Question: I'm working on a TypeScript solution that uses the "Combine JavaScript output into file" option:

I'll often reference an item defined in another file, for example:
In 'MyBaseClass.ts':
'''
export class MyBaseClass { }
'''
In 'MySubClass.ts':
'''
export class MySubClass extends MyBaseClass { }
'''
While developing, Visual Studio has no problem understanding that 'MySubClass' references the 'MyBaseClass' defined in 'MyBaseClass.ts' - the solution successfully builds and I can navigate to 'MyBaseClass' using .
However, I run into runtime errors when I run the solution because the generated JavaScript file defines 'MySubClass' before 'MyBaseClass'.
I can fix these runtime errors by adding a '/// <reference>' tag in 'MySubClass.ts':
'''
/// <reference path="MyBaseClass.ts" />
export class MySubClass extends MyBaseClass { }
'''
'MySubClass''MyBaseClass'
I'd either like the generated output to correctly infer the order of the class definitions (preferred) or the TypeScript compiler to throw errors if the '/// <reference>' tags aren't present.
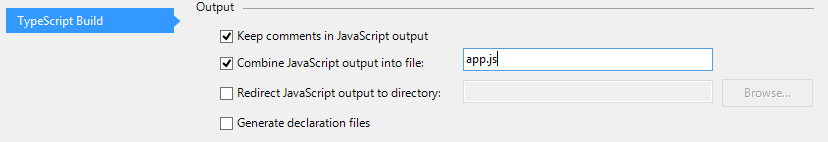
Answer: > Why does the IDE understand the relationship between MySubClass and MyBaseClass,
It only knows the semantic relationship. Not the runtime requirements. How you do the module loading is .
Note: <URL>